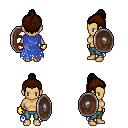
a pixel art fantasy rpg character, female body template, human, tanned skin, blue tattered cape, teal pants, brown short topknot hairstyle, gold gloves, shield, four views (front, back, left, right), 2x2 character sprite sheet, small pixel art, hard edges, no anti-aliasing